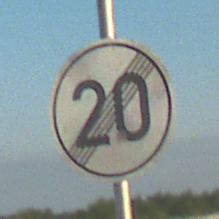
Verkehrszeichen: EndeGeschwindigkeit20
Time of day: SunriseSunset
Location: Outdoor (Beach)
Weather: Clear
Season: NotSpecified
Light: Natural